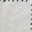
Piece: xx